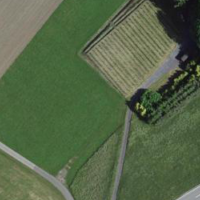
EUNIS habitat code: 24
Species observed at this site:
Chelidonium majus
Ranunculus repens